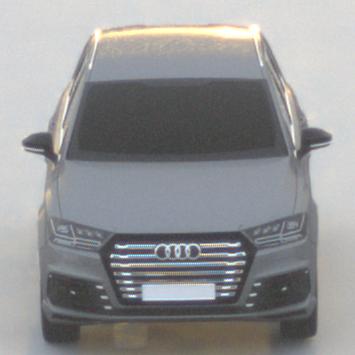
Make: Audi
Model: SQ7
Detailed model: -
Model produced from: 2016
Model produced until: 2018
Doors: 5
Color: gray
Road condition: dry road
Daytime: sunrise or sunset
Contrast: low contrast